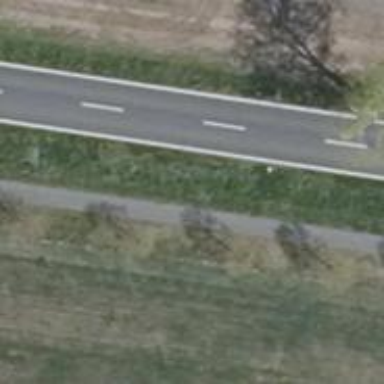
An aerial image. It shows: Row of trees in natural setting.